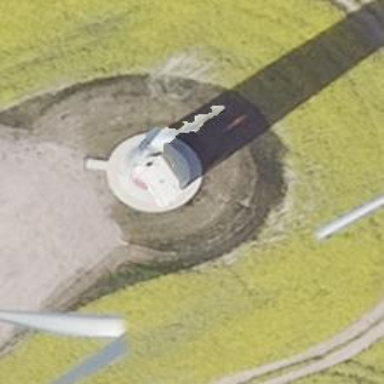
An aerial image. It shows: Wind turbine generator that utilizes wind as its source for generating electricity. It is of the horizontal axis type.